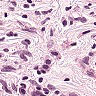
Metastatic tissue present: no